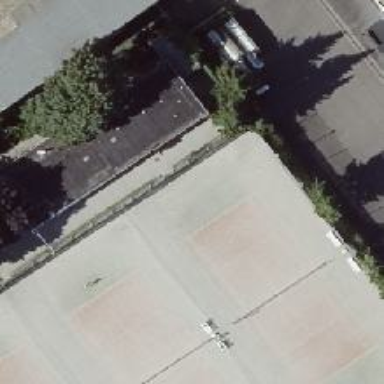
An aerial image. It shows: Clay tennis court on the leisure land pitch.